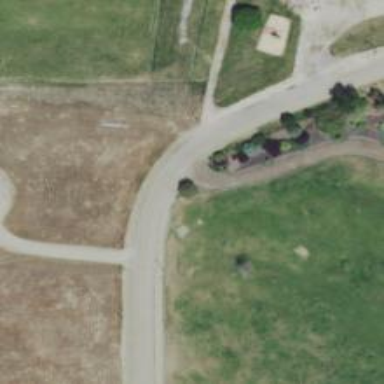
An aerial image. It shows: Driveway for service vehicles.